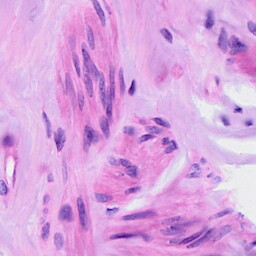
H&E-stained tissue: Ovarian